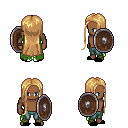
a pixel art fantasy rpg character, male body template, human, dark skin, green tattered cape, teal pants, light blonde extra-long hairstyle, black slippers, shield, four views (front, back, left, right), 2x2 character sprite sheet, small pixel art, hard edges, no anti-aliasing